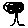
Label: tree